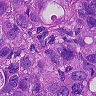
Metastatic tissue present: yes